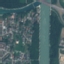
Land use / land cover: River